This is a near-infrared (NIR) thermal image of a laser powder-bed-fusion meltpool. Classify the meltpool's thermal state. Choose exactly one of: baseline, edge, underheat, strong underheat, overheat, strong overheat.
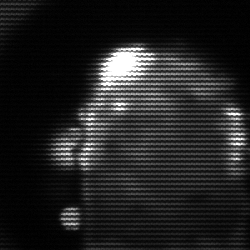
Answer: baseline